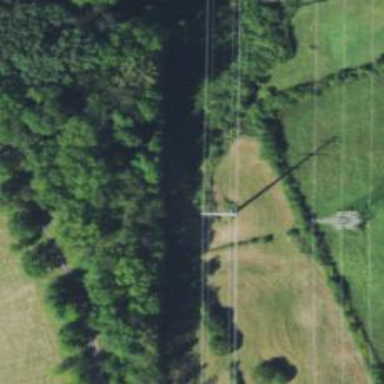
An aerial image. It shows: Power tower.